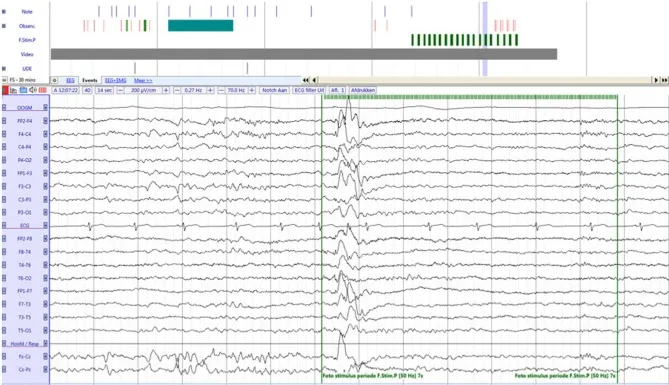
Clinical timeline, IQ, and EEG. (C) EEG showing generalized spike and wave discharge with right frontal dominance during photic stimulation with 50 Hz.
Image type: electrography (eeg)